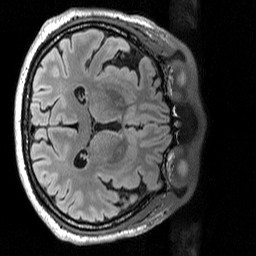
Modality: T2w
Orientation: axial
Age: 56
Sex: male
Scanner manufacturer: siemens
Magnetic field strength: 3 T
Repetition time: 5 s
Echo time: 0.386 s